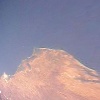
Label: water